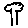
Label: tree